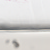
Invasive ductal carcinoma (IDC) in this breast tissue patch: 0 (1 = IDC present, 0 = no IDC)